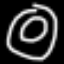
Label: donut